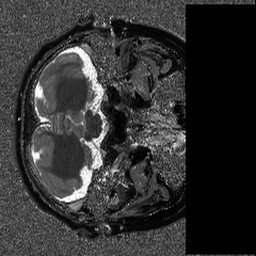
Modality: T1map
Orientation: axial
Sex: female